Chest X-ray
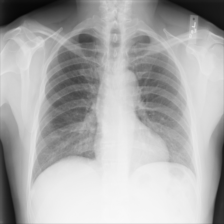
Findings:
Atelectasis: negative
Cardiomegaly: negative
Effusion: negative
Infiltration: negative
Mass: negative
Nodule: negative
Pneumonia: negative
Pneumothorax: negative
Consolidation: negative
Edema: negative
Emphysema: negative
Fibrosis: negative
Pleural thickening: negative
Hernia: negative